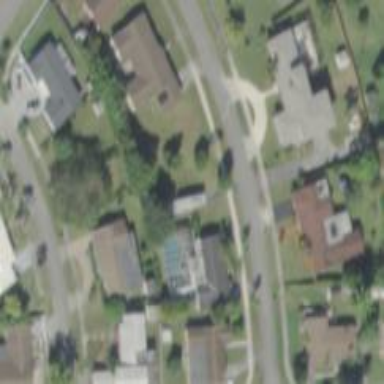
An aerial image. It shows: Concrete sidewalk along the footway.